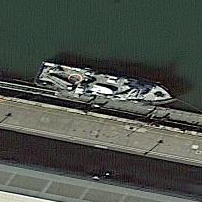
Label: civil